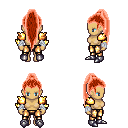
a pixel art fantasy rpg character, female body template, human, tanned skin, gold arm armor, gold greaves, red extra-long topknot hairstyle, white cloth bandages, metal boots, four views (front, back, left, right), 2x2 character sprite sheet, small pixel art, hard edges, no anti-aliasing